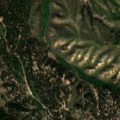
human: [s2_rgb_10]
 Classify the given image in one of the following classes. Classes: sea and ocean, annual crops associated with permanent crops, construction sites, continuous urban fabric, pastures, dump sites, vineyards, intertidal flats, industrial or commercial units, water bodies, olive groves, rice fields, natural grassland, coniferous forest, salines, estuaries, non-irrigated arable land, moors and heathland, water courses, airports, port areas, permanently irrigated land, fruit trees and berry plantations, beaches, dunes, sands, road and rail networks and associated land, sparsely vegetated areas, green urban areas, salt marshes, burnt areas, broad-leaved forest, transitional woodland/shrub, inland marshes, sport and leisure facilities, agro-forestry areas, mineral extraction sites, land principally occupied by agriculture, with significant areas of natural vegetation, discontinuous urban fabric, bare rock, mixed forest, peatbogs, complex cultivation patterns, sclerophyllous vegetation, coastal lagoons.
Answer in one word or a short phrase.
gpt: non-irrigated arable land, pastures, coniferous forest, mixed forest